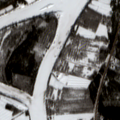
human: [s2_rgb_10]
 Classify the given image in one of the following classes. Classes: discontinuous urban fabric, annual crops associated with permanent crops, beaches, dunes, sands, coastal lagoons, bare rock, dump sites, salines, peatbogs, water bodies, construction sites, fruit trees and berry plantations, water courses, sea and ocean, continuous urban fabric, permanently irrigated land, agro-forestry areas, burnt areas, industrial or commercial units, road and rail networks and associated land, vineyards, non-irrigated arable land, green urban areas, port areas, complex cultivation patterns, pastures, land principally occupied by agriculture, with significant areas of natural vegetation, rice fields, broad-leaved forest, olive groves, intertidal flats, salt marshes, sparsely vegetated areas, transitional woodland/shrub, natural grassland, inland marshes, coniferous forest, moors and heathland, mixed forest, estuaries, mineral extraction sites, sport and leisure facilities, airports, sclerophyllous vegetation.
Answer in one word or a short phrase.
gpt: complex cultivation patterns, broad-leaved forest, coniferous forest, transitional woodland/shrub, water courses